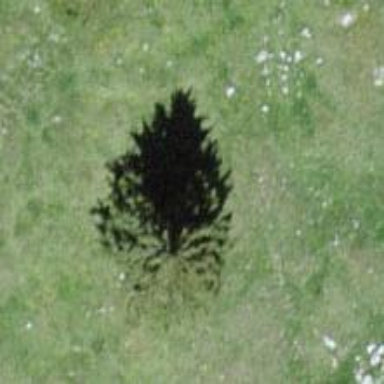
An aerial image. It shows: Needle-leaved tree in nature.